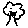
Label: tree